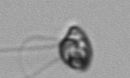
Label: flagellate_morphotype1